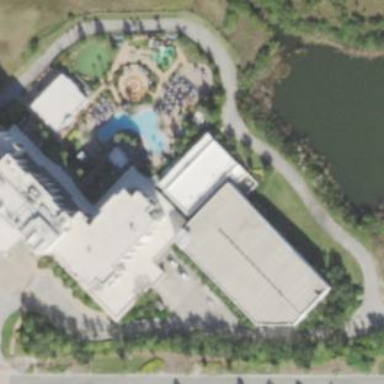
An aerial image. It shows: Hotel building.